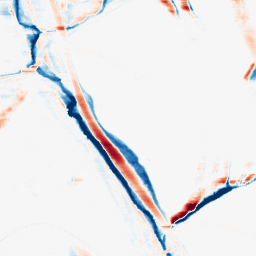
Category: morphological
Decomposition family: morphological_rect
Decomposition parameters: operation: average
width: 20
height: 3
Upsampling method: bilinear
Upsampling parameters: scale: 4
Upsampling scale: 4